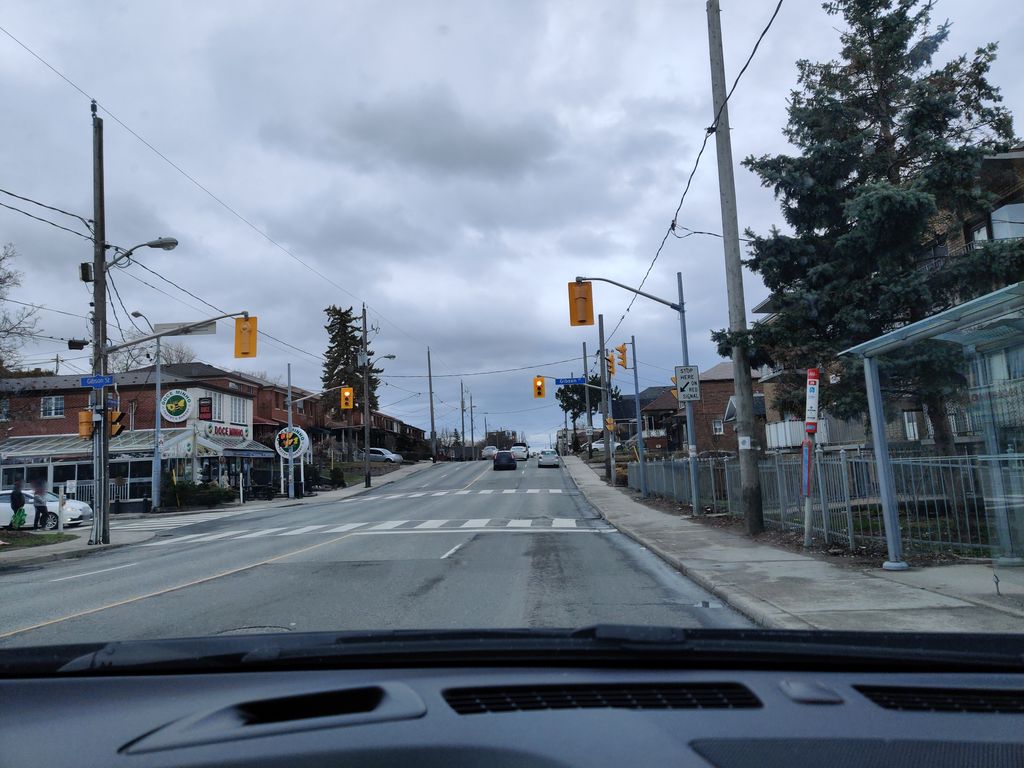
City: toronto